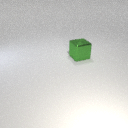
large green metal cube